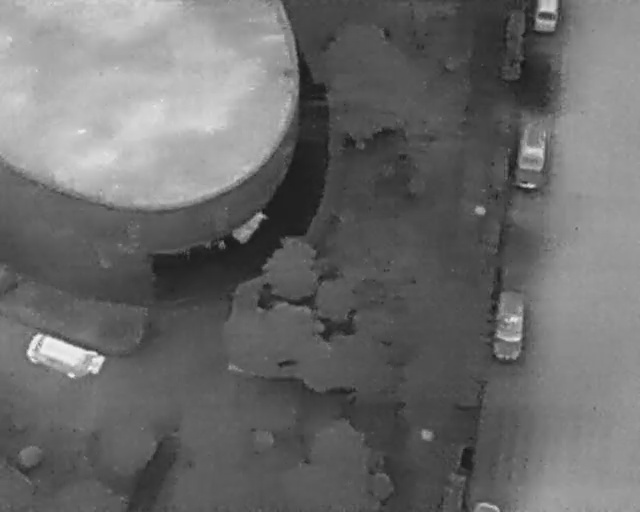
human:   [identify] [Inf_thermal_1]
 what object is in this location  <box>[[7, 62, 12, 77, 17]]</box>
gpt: <ref>1 medium car at the left</ref>

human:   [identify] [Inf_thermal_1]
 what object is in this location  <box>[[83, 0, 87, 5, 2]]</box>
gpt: <ref>1 small car at the top right</ref>